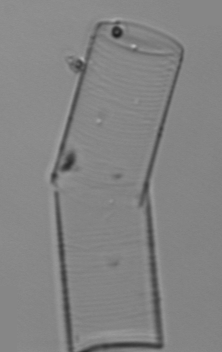
Label: Guinardia_flaccida